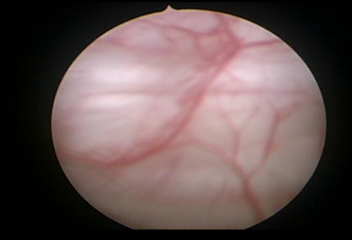
Modality: WLC
Class: Normal mucosa
Bladder cancer association: No